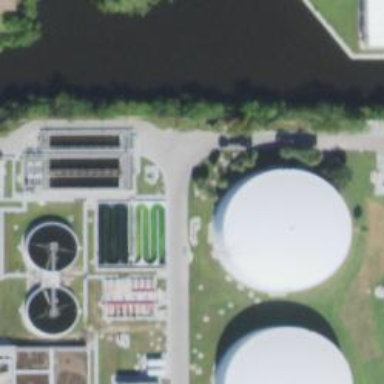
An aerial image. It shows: Storage tank with man-made structure.